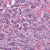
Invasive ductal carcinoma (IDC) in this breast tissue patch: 1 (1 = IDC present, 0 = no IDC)